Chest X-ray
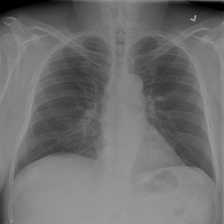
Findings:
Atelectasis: negative
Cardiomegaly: negative
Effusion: negative
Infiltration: positive
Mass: negative
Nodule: negative
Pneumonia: negative
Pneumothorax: negative
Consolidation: negative
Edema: negative
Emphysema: negative
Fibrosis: negative
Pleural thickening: negative
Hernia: negative